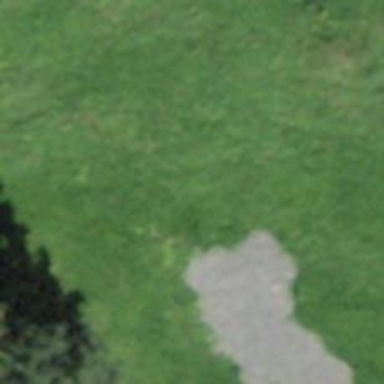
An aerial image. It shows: Ground path.